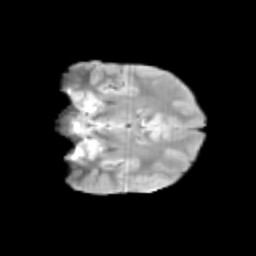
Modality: T2w
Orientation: coronal
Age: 11
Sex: female
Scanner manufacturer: siemens
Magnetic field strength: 3 T
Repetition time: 3.8 s
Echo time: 0.07 s